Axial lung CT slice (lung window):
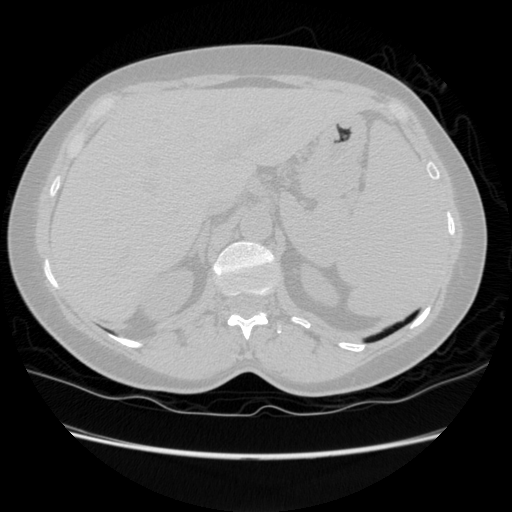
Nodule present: no